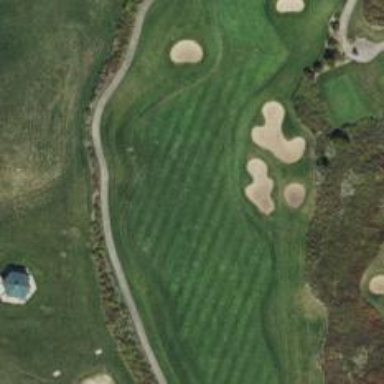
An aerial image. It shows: Golf hole.